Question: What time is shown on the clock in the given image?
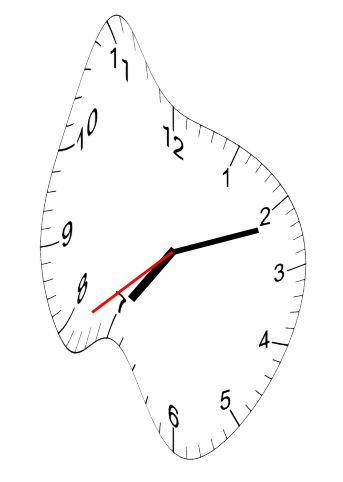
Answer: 07:11:39